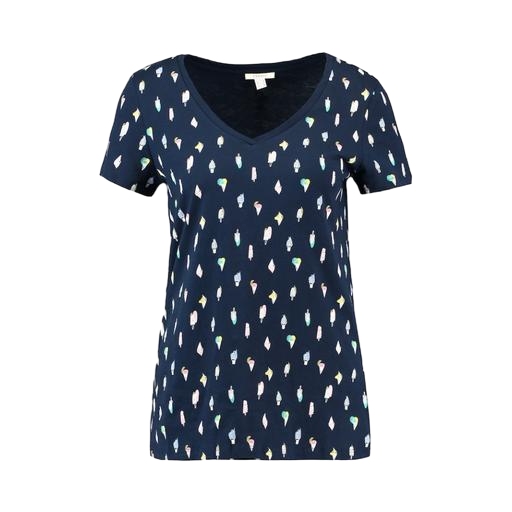
blue plus size printed t-shirt only macy, blue printed contrast t-shirt only macy, blue v-neck tee diamond print, white background